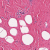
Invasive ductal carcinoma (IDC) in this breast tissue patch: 0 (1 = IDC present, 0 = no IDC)